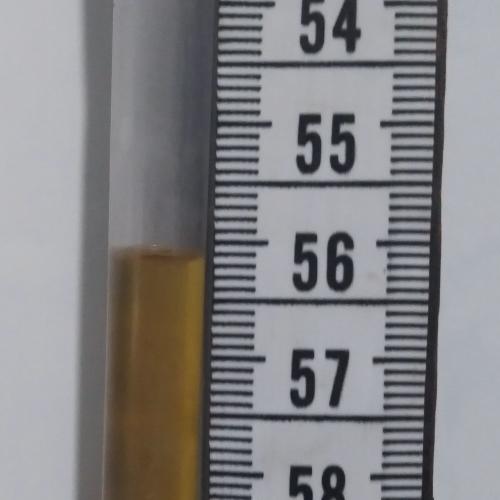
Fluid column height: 56.1 cm